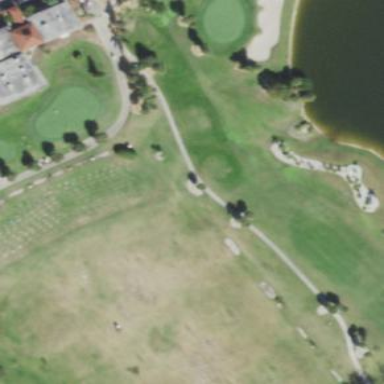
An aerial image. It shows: Grassy area designated for driving range golf.